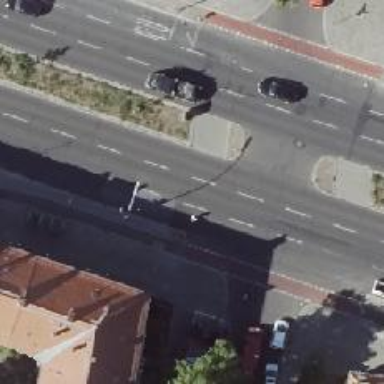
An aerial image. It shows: Uncontrolled crossing with pedestrian island.